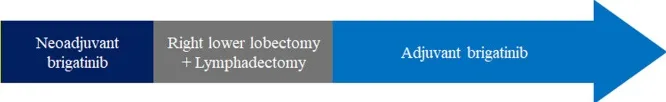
The timeline of the entire therapy process.
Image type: chart (chart)